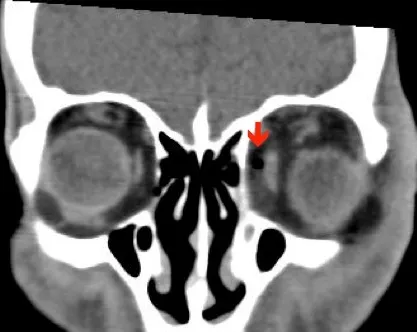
Coronal section of MRI scan showing air locule.
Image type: radiology (ct)